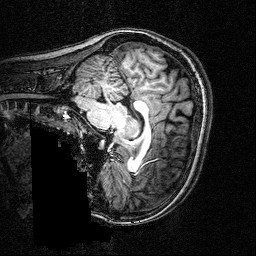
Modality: T1w
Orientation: sagittal
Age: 24
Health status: healthy
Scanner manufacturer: siemens
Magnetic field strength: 3 T
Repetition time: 2.5 s
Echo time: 0.00393 s